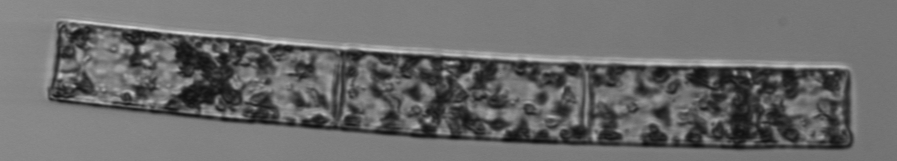
Label: Guinardia_flaccida